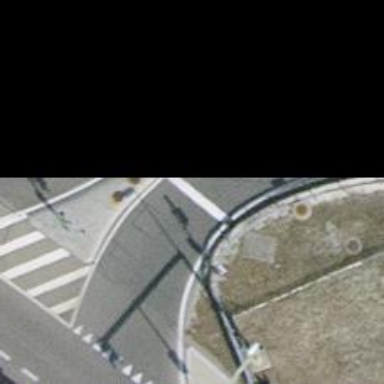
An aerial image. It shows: Road with traffic signals.